三年级 · 度量几何学
量出每条边的长度。

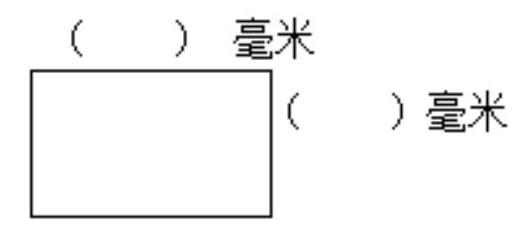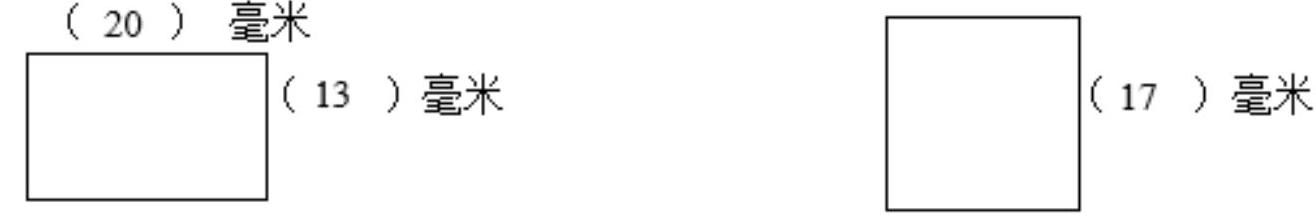
答案: 见详解

【分析】把直尺的 0 刻度对准每条线段的一个端点, 然后读出另一个端点所对的刻度, 就是所求答案。
(20) 毫米
【详解】

【点睛】本题考查了学生动手操作的能力, 关键是明确长度的测量方法。